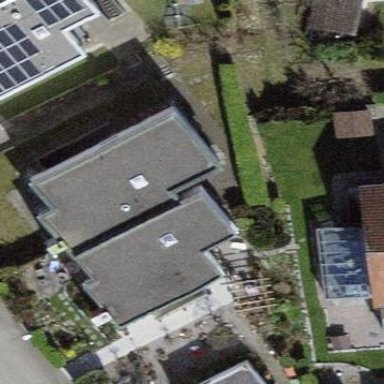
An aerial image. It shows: Building with flat roof.